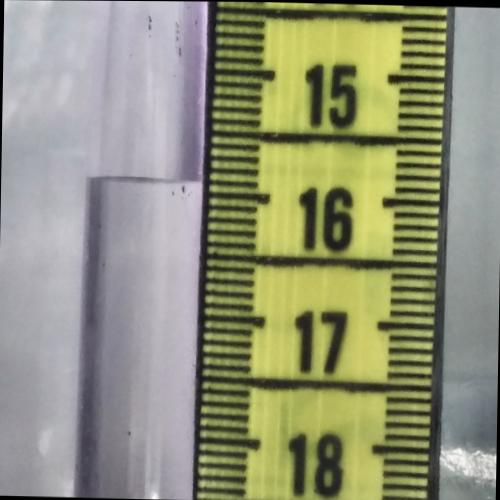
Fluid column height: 15.9 cm